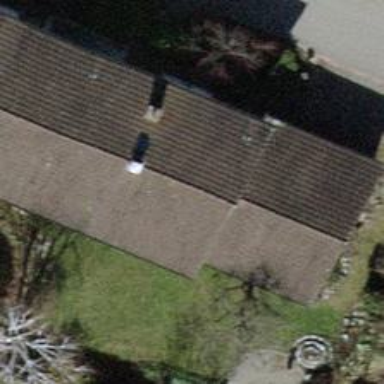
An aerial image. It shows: Semi-detached house with gabled roof.